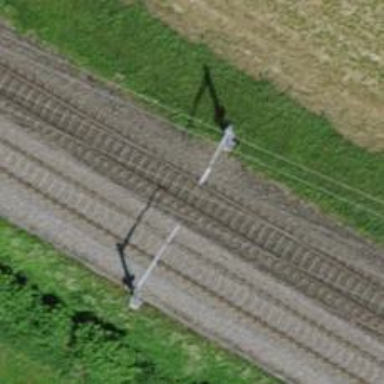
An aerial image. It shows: Railway signal.